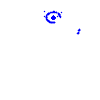
Particle: kaon